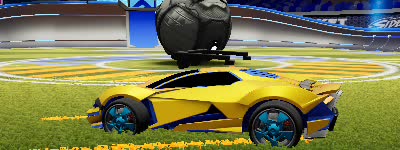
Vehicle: werewolf